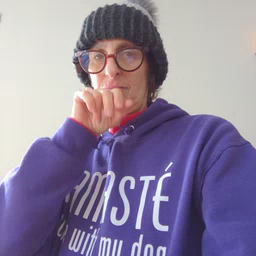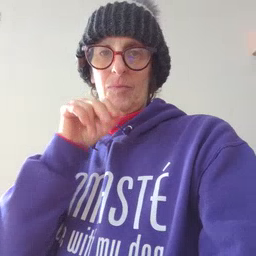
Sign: home